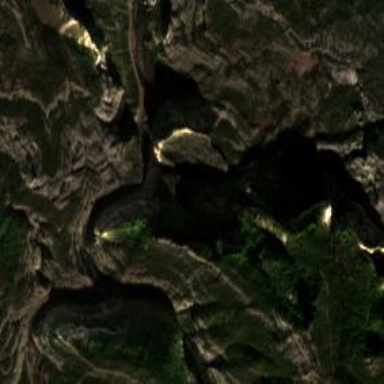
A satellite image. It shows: Breathtaking gorge in its natural beauty.